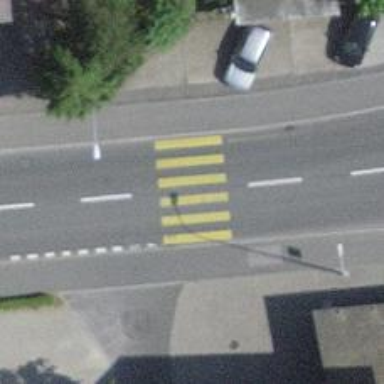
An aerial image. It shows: Pedestrian crossing with zebra markings on footway.